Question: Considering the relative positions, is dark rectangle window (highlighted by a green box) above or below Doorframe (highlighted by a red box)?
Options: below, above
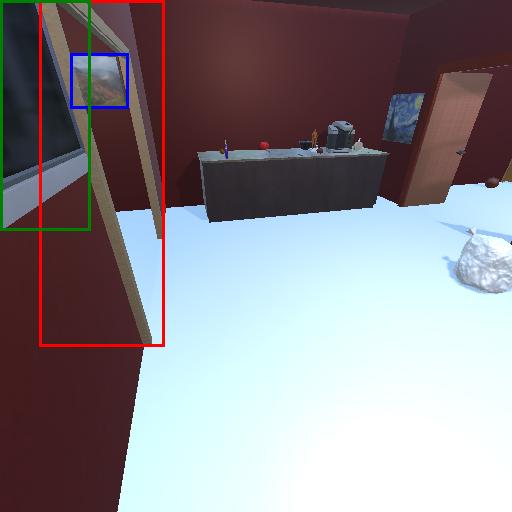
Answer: below